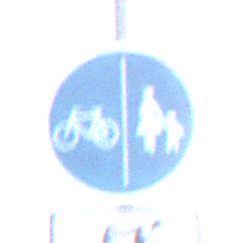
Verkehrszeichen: GetrennterRadUndGehwegRadwegLinks
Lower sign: EinspurigeFahrzeugeFrei4
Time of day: MorningAfternoon
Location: Outdoor (RoadRail)
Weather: PartlyCloudy
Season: NotSpecified
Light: Natural